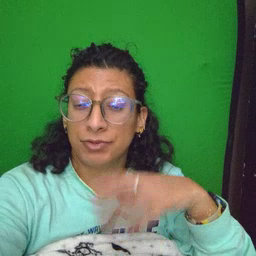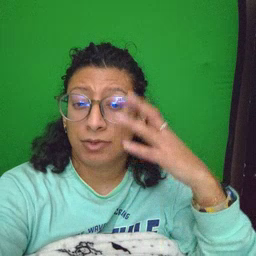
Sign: go